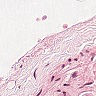
Metastatic tissue present: no